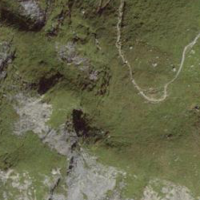
EUNIS habitat code: 25
Species observed at this site:
Leontopodium nivale
Campanula barbata